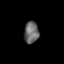
Tissue: prostate
Cell type: T cells
Senescence score: 0.3052
Nuclear area (px): 314
Mean DAPI intensity: 103.933